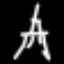
Label: The Eiffel Tower